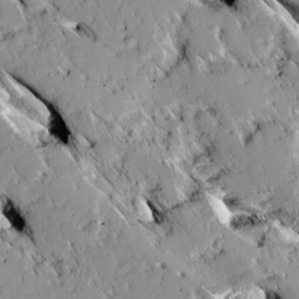
Label: non_frost